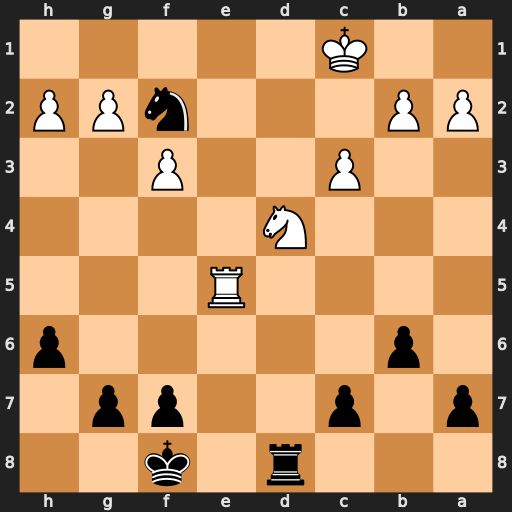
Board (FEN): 3r1k2/p1p2pp1/1p5p/4R3/3N4/2P2P2/PP3nPP/2K5
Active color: b
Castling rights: -
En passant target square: -
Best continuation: Nd3+ Kc2 Nxe5